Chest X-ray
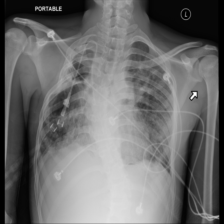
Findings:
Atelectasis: negative
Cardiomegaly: negative
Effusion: negative
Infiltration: positive
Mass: negative
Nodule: negative
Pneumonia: negative
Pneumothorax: negative
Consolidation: negative
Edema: negative
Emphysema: negative
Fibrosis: negative
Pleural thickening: negative
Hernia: negative